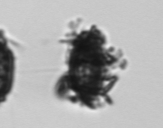
Label: Thalassiosira_TAG_external_detritus